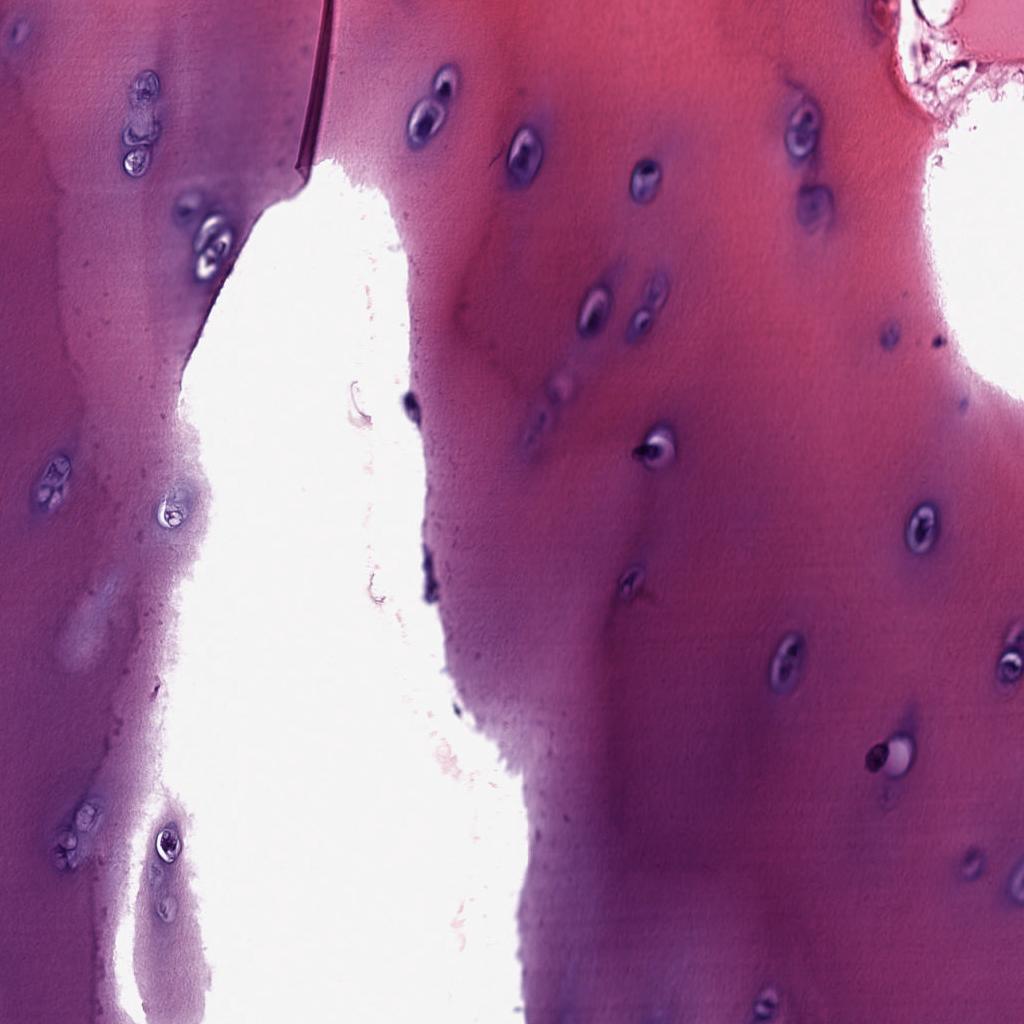
Label: Non-Tumor